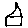
Label: house